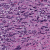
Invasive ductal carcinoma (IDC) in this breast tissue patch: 1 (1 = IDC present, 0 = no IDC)